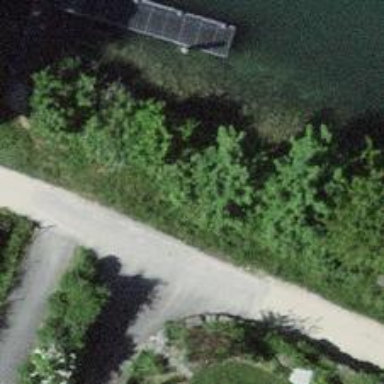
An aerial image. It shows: Brown bench in the vicinity.